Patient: sex F, age 82
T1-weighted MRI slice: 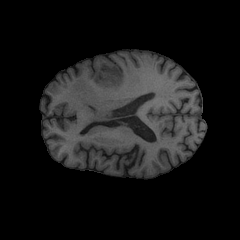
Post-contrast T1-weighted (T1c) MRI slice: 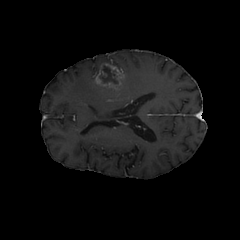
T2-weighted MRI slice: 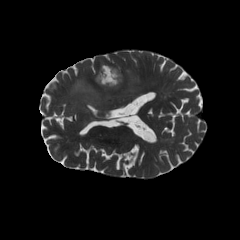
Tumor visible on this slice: yes
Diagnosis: Glioblastoma, IDH-wildtype
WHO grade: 4